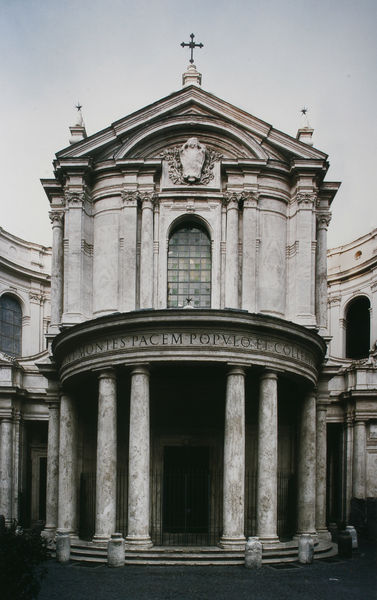
Titel: Mittelteil der Fassade
Künstler: Pietro da Cortona
Standort: Rom
Institution: S. Maria della Pace
Schlagwörter: blau, dunkel, flügel, himmel, wolken, dreieck, fenster, glas, grau, licht, marmor, pfeiler, schwarz, straße, säule, säulen, tür, weiss, dach, gebäude, schloss, zaun, architektur, barock, sockel, stein, busch, gitter, kirche, boden, figur, gotik, renaissance, rokoko, rund, vorbau, skulptur, statue, schrift, bogen, fassade, gasse, italien, pflaster, giebel, platz, schriftzug, pilaster, rundbogen, treppe, treppen, detail, inschrift, stufen, tor, anbau, foto, fotografie, bögen, eingang, innenhof, antike, kirch, kreuz, palast, stern, dom, text, kathedrale, rom, kapitell, fries, dreiecksgiebel, portal, wappen, sims, öffnung, gesims, voluten, grab, kreuzigung, ionisch, portikus, griechisch, florenz, kapelle, tempel, rundtempel, basis, heilig, pavillion, schaft, petrus, absperrung, römisch, fesnter, basilika, gebälk, bauwerk, lisenen, tympanon, ädikula, bramante, poller, romanisch, seitenflügel, rotunde, latein, palladio, rundbau, spitzgiebel, tempietto, lateinisch, tempelchen, st. peter, bruch, kadethrale, peter, gesprengt, rome, octagon, fotografe, wapprn, pace, pacem, romain, runtempel, tempelcehn, sotunde, octogonal, popullo, populo, kolunen, entablierung, babtisterium, giegbel, pomulo